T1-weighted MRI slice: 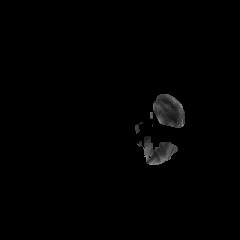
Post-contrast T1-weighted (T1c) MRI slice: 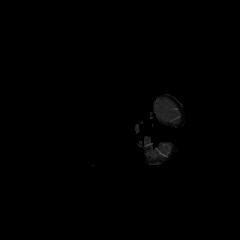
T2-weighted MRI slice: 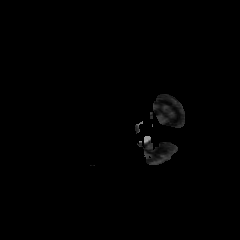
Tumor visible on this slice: no